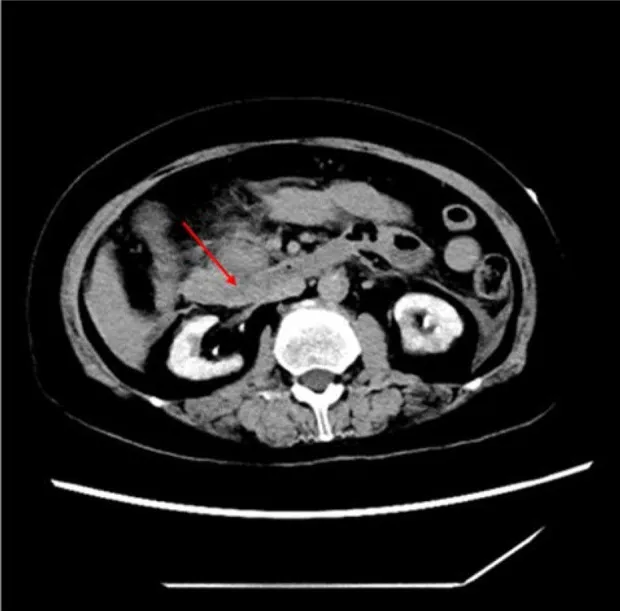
Abdominal CT on admission showed acute pancreatitis with peripancreatic exudation (red arrows).
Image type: radiology (ct)